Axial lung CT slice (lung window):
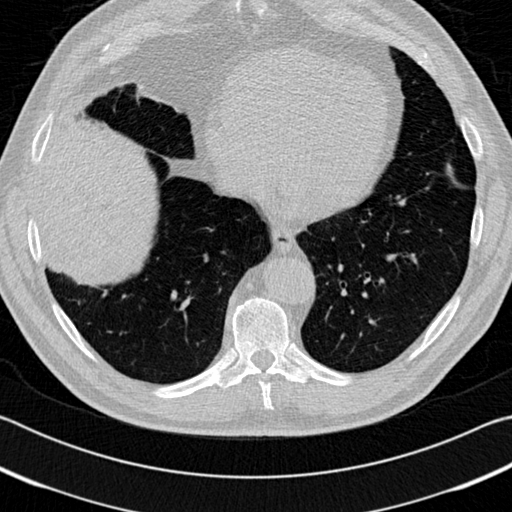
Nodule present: no